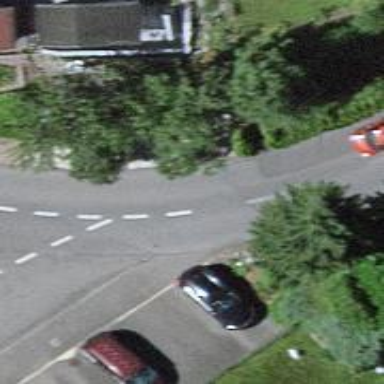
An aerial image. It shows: Kerb serving as barrier.